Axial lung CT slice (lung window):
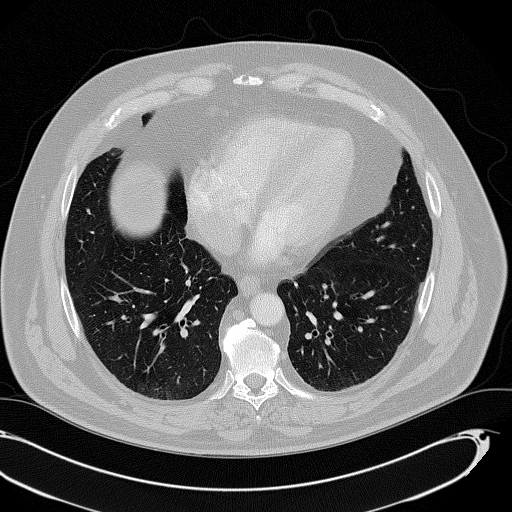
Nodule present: no